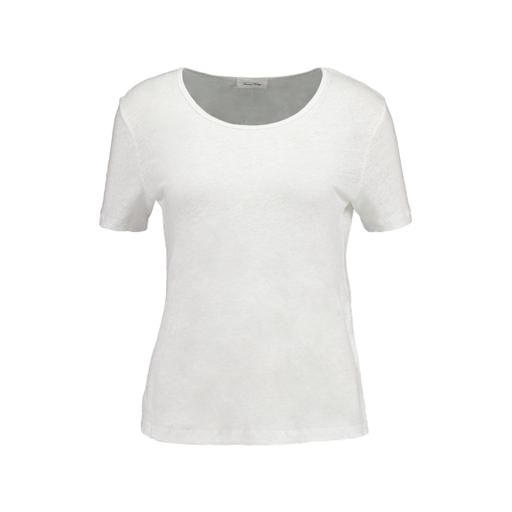
white pima t-shirt only macy, white raw-edge scoop-neck top only macy, white petite t-shirt only macy, white background